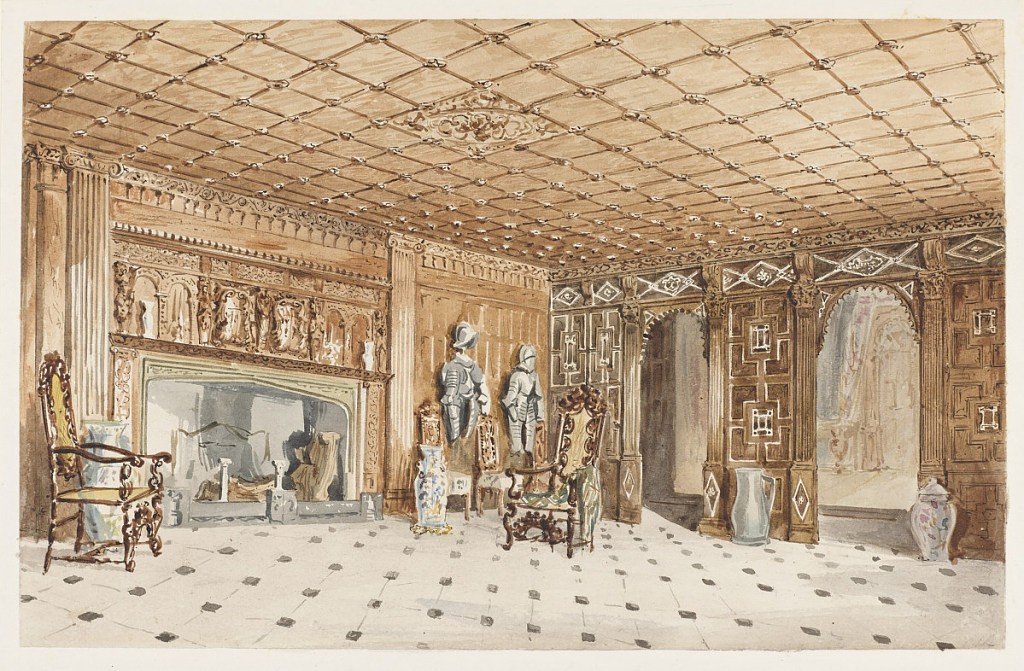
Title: The Entrance Hall, East Sutton Place, Kent
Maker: Charles James Richardson, British, 1806 – 1871
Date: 1844
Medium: Brush and watercolor, graphite on white wove paper
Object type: Drawing
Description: East Sutton Place Kent (parts of which dated back to the time of Henry VIII), was the family seat of Sir Edmund Filmer, Baronet and Member of Parliament. The Elizabethan intricately-carved walls and ceiling is reflected in the square design of the marble floor. The Elizabethan  hall chairs, suits of armor and Oriental ceramics all probably close to the original Tudor scheme for the entrance hall.